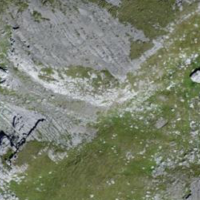
EUNIS habitat code: 50
Species observed at this site:
Dryas octopetala